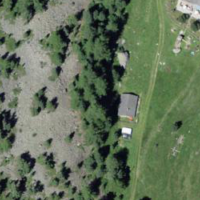
EUNIS habitat code: 31
Species observed at this site:
Euphydryas aurinia
Pyrgus malvoides
Pyrgus serratulae